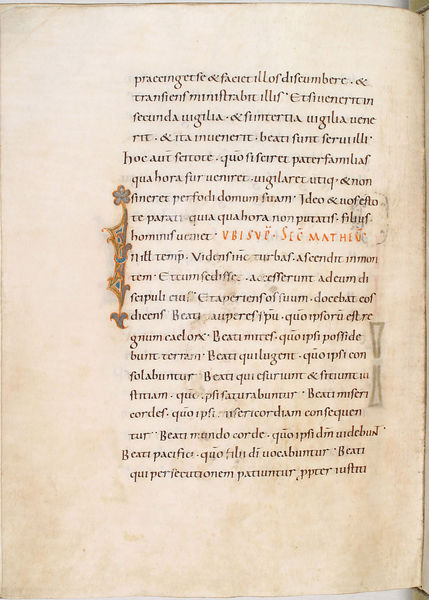
Titel: Gerocodex, Perikopenbuch
Institution: Darmstadt, Hessische Landesbibliothek
Schlagwörter: gotik, buchdruck, fraktur, handschrift, latein, buchkunst